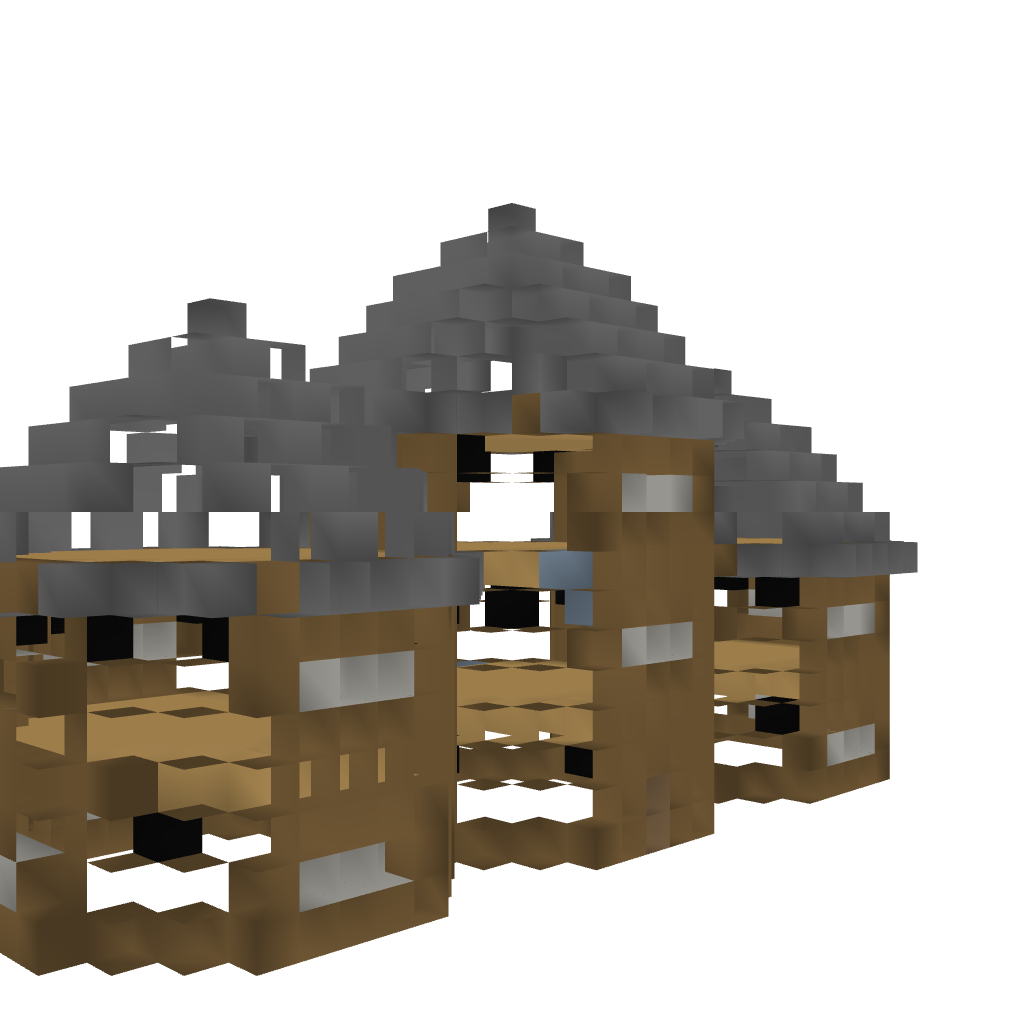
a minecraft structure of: A Treehouse